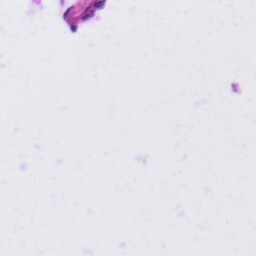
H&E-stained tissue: Tonsil